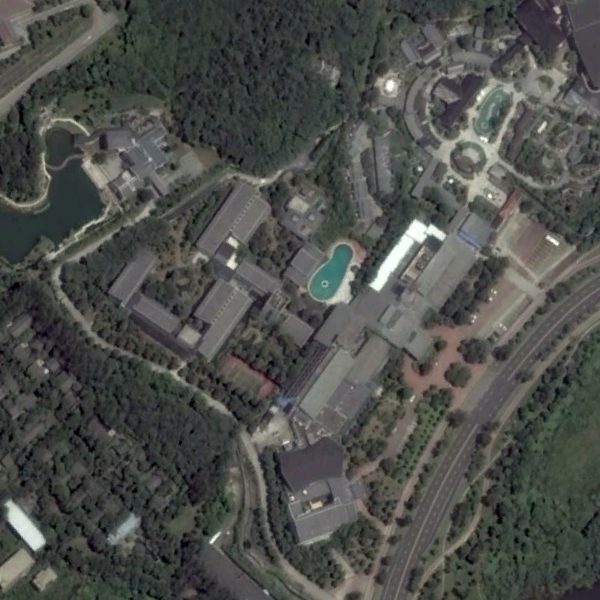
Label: Resort